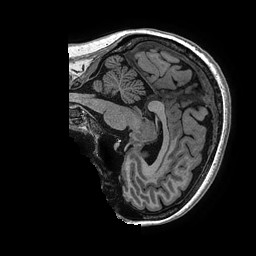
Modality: T1w
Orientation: sagittal
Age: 52
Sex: female
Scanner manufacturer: ge
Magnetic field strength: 3 T
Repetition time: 0.006952 s
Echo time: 0.00292 s